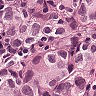
Metastatic tissue present: yes